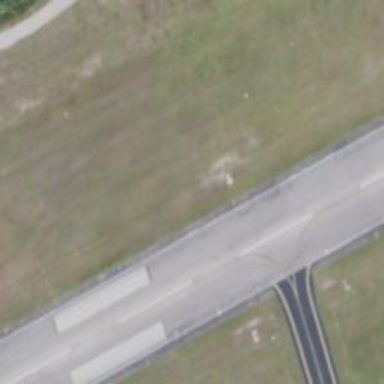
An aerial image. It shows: Asphalt runway at the airport.